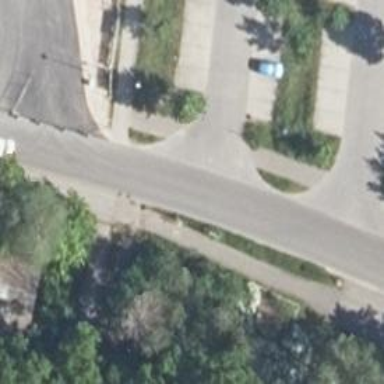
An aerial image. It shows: Service road.